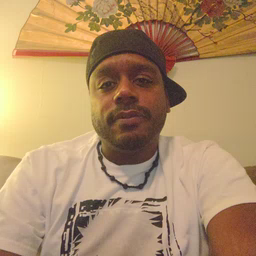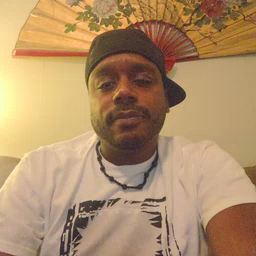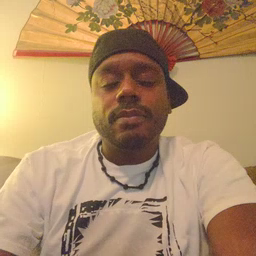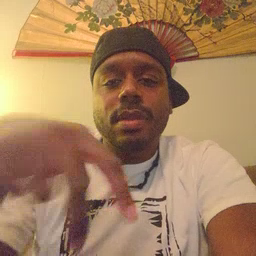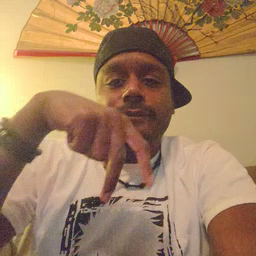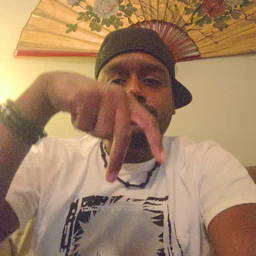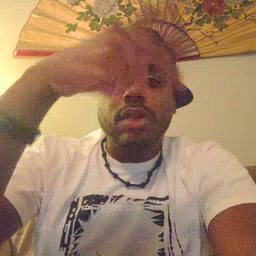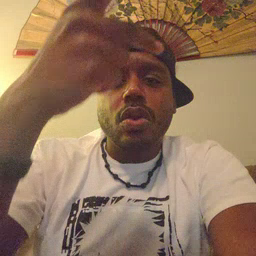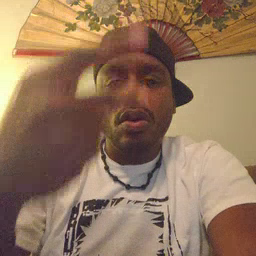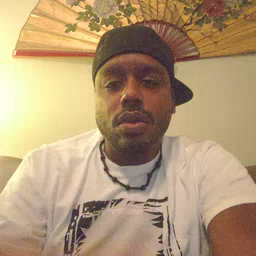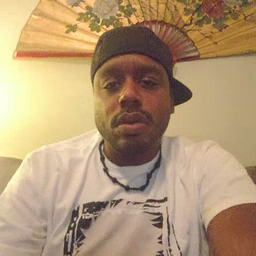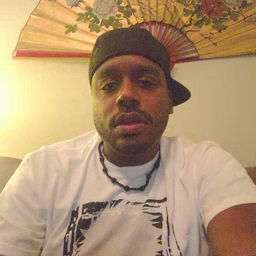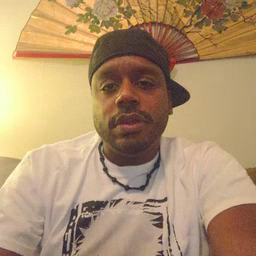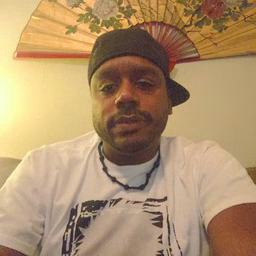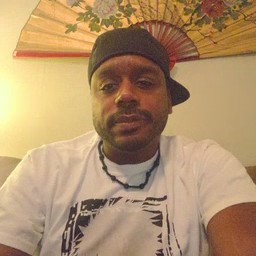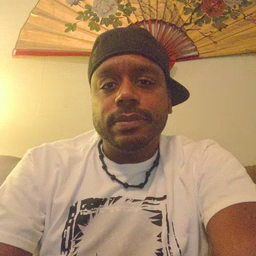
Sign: fall